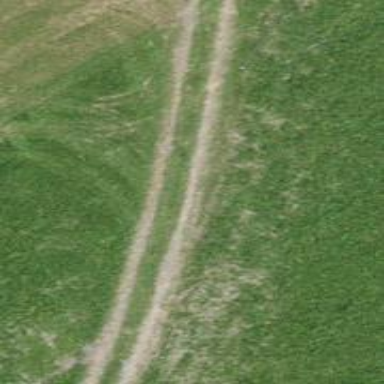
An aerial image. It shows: Track with grade 4 tracktype.